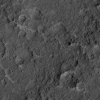
Atmospheric dust classification: not_dusty